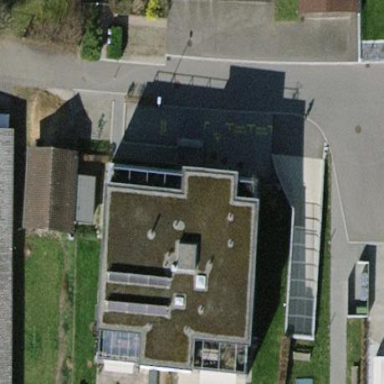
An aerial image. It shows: Detached building.